Question: I'm new in Windows Phone 8 development and I want to create a page with any number of items sorted in first row-four columns and second row- one column as this great image shows.

Thanks!!
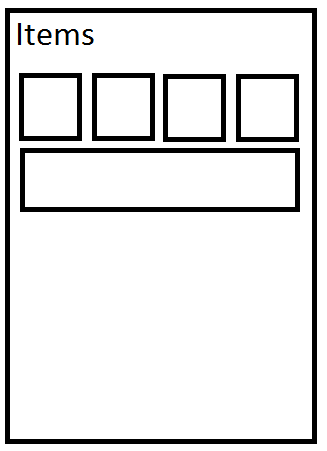
Answer: In this code 'Grid.Row="0"' or 'Grid.Column="0"' can be omitted, I wrote them just to understand how it is working.
'''
<Grid>
<Grid.RowDefinitions>
<RowDefinition />
<RowDefinition />
<RowDefinition Height="*"/>
</Grid.RowDefinitions>
<Grid.ColumnDefinitions>
<ColumnDefinition />
<ColumnDefinition />
<ColumnDefinition />
<ColumnDefinition />
</Grid.ColumnDefinitions>
<GreenItem Grid.Row="0" Grid.Column="0"/>
<BlueItem Grid.Row="0" Grid.Column="1"/>
<RedItem Grid.Row="0" Grid.Column="2"/>
<OrangeItem Grid.Row="0" Grid.Column="3"/>
<YellowItem Grid.Row="1" Grid.ColumnSpan="4"/>
</Grid>
'''